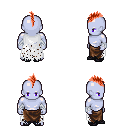
a pixel art fantasy rpg character, male body template, dark elf, purple skin, white tattered cape, robe skirt, red mohawk hairstyle, white cloth bandages, ghillies, four views (front, back, left, right), 2x2 character sprite sheet, small pixel art, hard edges, no anti-aliasing